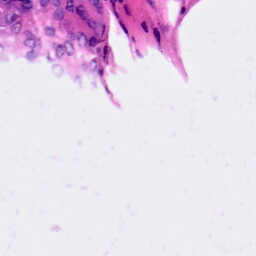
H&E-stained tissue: Pancreatic